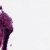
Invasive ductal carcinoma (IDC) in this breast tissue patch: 0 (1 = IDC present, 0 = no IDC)